Question: I have a very small FAT16 partition in a .bin file.
I have mapped it into memory using: CreateFile, CreateFileMapping and MapViewOfFile.
What I want to do is to read a specific byte of the file.
For example I want to read offset from 0x36 to 0x3A to check if this is a FAT16 partition:

This is my code until:
'''
#include <Windows.h>
#include <stdio.h>
void CheckError (BOOL condition, LPCSTR message, UINT retcode);
int main(int argc, char *argv[])
{
HANDLE hFile;
HANDLE hMap;
char *pView;
DWORD TamArchivoLow, TamArchivoHigh;
//> open file
hFile =CreateFile (L"disk10mb.bin", GENERIC_READ | GENERIC_WRITE, FILE_SHARE_READ, NULL, OPEN_EXISTING, FILE_ATTRIBUTE_NORMAL, NULL);
CheckError(hFile == INVALID_HANDLE_VALUE,"ERROR opening the file", 1);
//> get file size.
TamArchivoLow = GetFileSize (hFile, &TamArchivoHigh);
//> Create the map
hMap = CreateFileMapping (hFile, NULL, PAGE_READWRITE, TamArchivoHigh, TamArchivoLow, NULL);
CheckError(NULL== hMap, "ERROR executing CreateFileMapping", 1);
//> Create the view
pView= (char *) MapViewOfFile(hMap, FILE_MAP_ALL_ACCESS, 0, 0, TamArchivoLow);
CheckError(NULL==pView, "ERROR executing MapViewOfFile", 1);
// Access the file through pView
//////////////////////////////////////
//////////////////////////////////////
//>Free view and map
UnmapViewOfFile(pView);
CloseHandle(hMap);
CloseHandle(hFile);
return 0;
}
void CheckError (BOOL condition, LPCSTR message, UINT retcode)
{
if (condition)
{
printf ("%s
", message);
ExitProcess (retcode);
}
}
'''
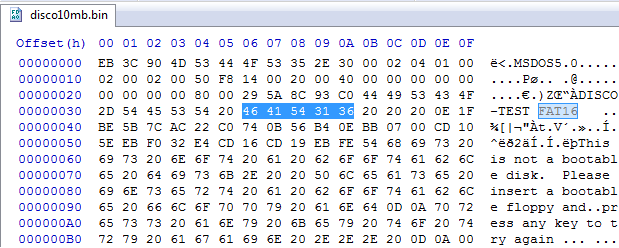
Answer: 'pview[0x36]' will give you the byte at offset 0x36, and so on. To check for the FAT16 signature you could, for instance:
'''
if (pview[0x36] == 'F' && pview[0x37] == 'A' && pview[0x38] == 'T' &&
pview[0x39] == '1' && pview[0x3A] == '6') {
// ...
}
'''